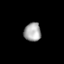
Tissue: lung
Cell type: Epithelial cells
Senescence score: 0.1771
Nuclear area (px): 308
Mean DAPI intensity: 167.883